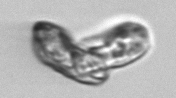
Label: Karenia